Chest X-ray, PA view. Patient: 62 years old, sex F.
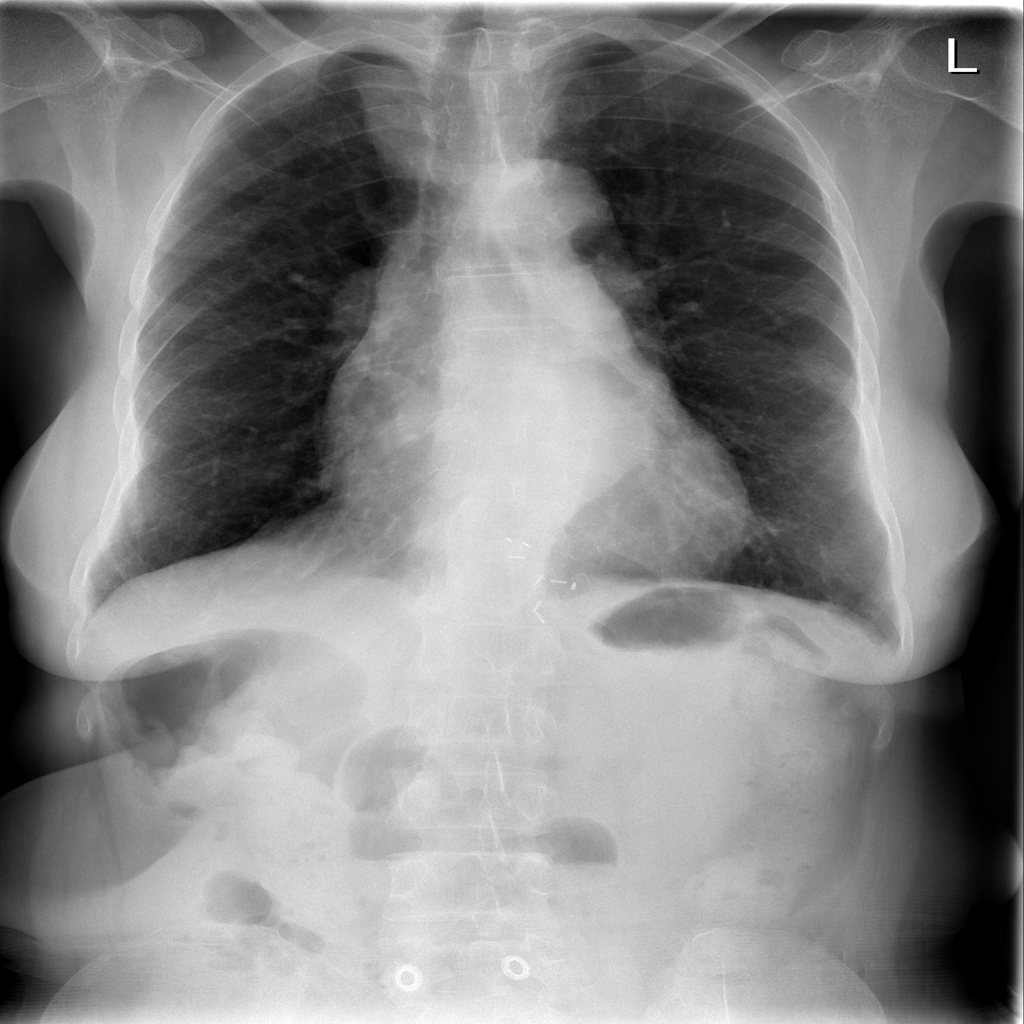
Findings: No Finding